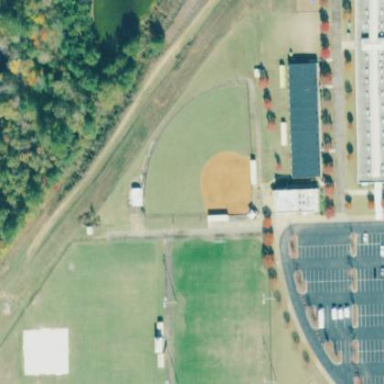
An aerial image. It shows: Baseball pitch for leisure and sports activities.